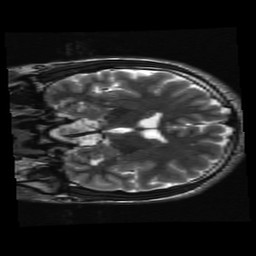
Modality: T2w
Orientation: coronal
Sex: male
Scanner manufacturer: ge
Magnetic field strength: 3 T
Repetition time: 5 s
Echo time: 0.101 s